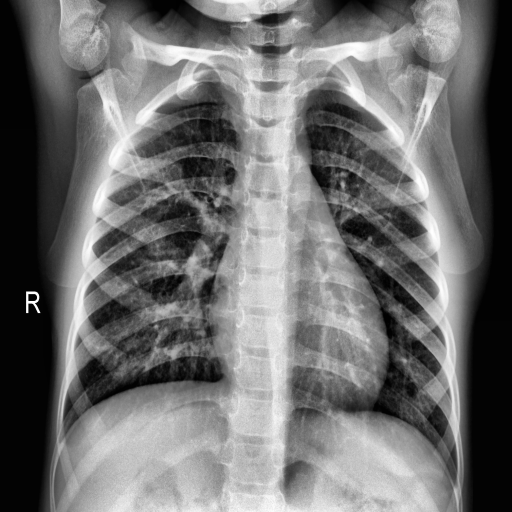
Finding: NORMAL